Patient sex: F
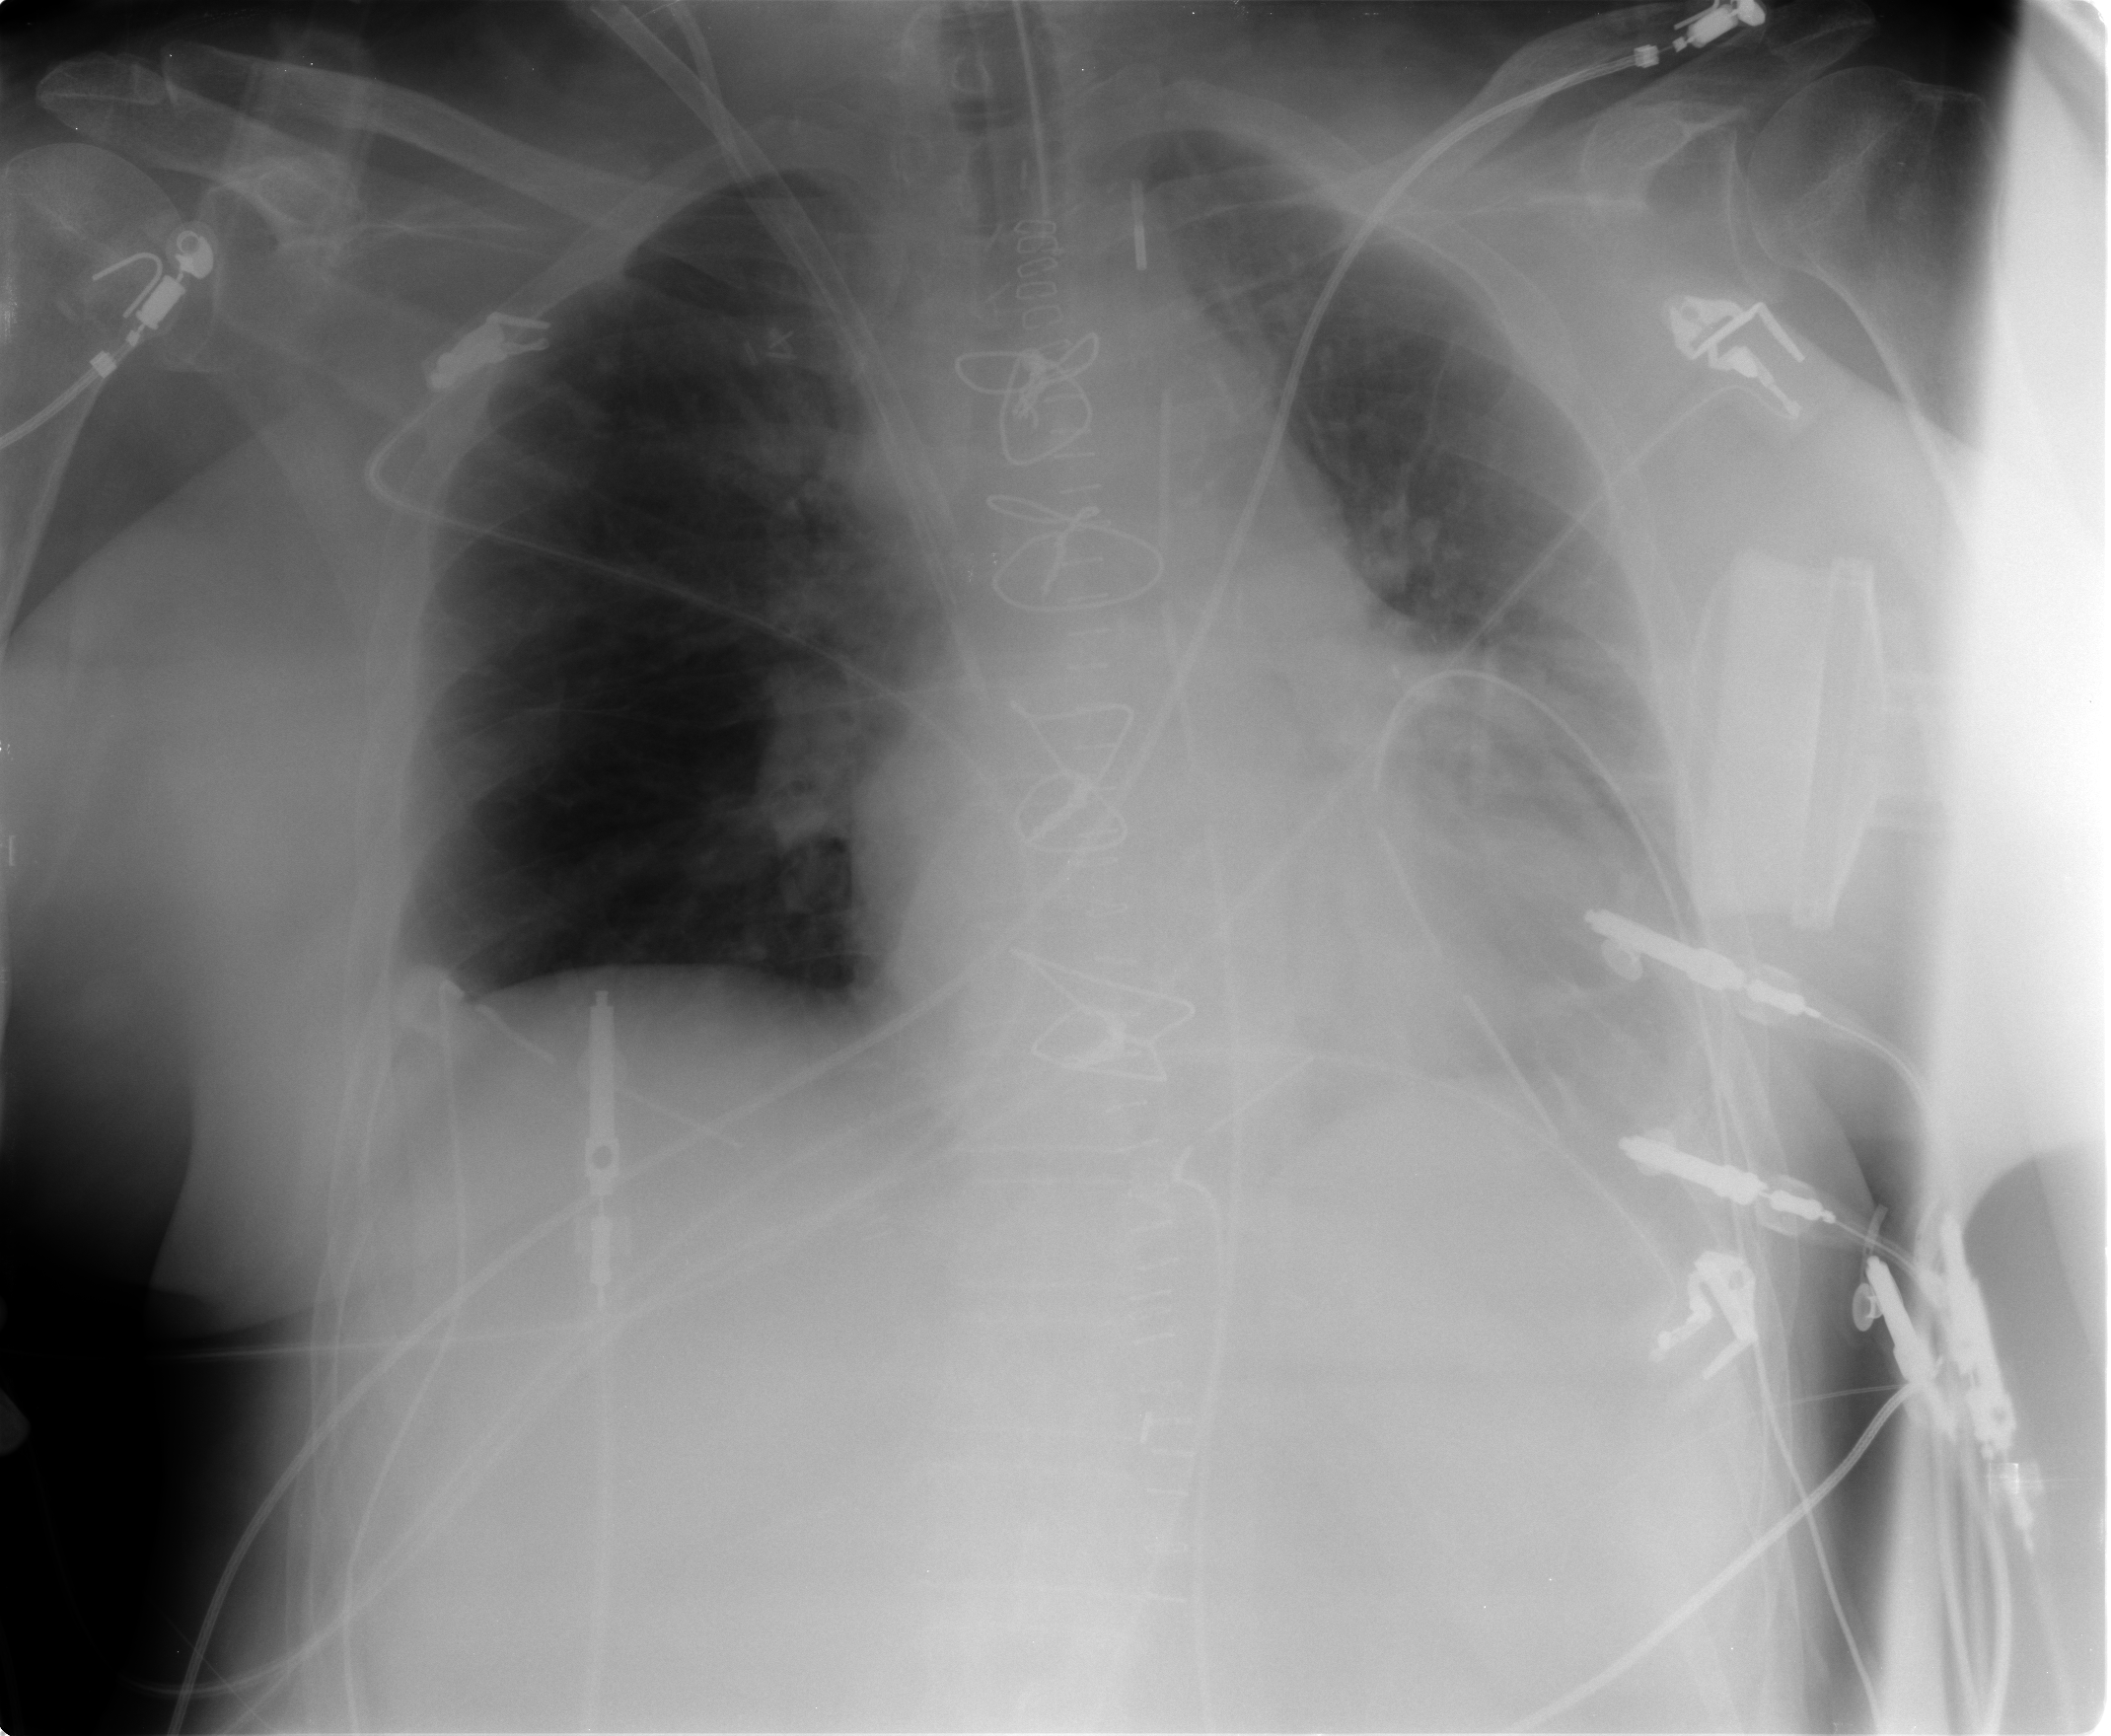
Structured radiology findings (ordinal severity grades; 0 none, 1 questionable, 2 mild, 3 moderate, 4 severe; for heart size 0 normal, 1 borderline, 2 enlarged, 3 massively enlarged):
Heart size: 0
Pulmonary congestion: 2
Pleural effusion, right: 0
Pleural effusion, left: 2
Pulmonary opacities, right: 0
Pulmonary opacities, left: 0
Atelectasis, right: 2
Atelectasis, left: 2